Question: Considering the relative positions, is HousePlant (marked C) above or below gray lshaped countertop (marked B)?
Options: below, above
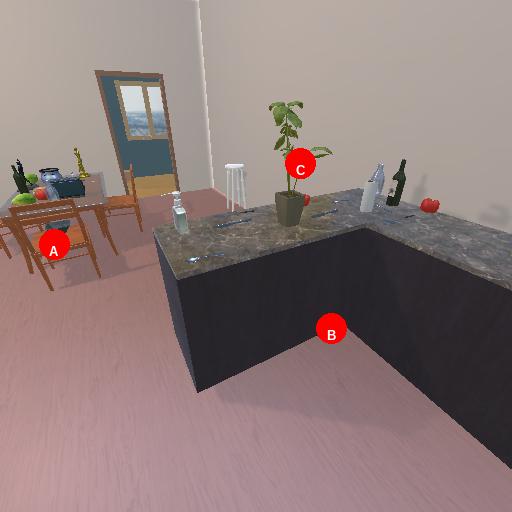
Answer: below